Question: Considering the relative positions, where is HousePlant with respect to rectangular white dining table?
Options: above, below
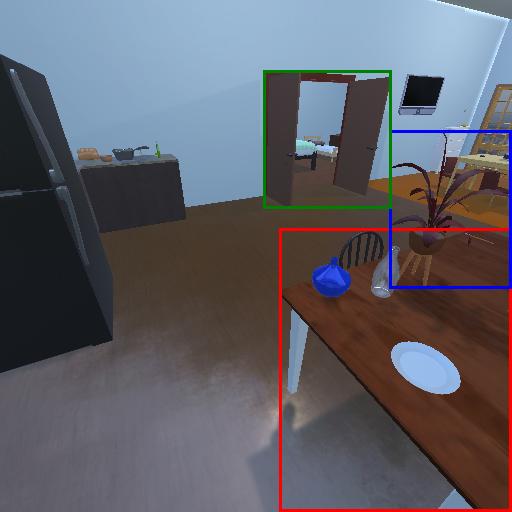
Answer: above